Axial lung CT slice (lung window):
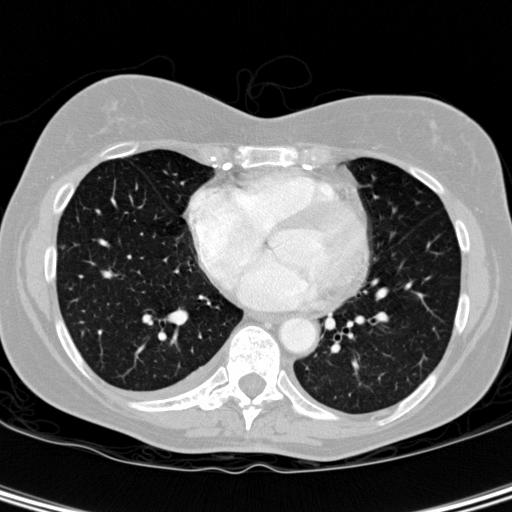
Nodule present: no